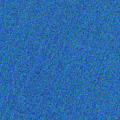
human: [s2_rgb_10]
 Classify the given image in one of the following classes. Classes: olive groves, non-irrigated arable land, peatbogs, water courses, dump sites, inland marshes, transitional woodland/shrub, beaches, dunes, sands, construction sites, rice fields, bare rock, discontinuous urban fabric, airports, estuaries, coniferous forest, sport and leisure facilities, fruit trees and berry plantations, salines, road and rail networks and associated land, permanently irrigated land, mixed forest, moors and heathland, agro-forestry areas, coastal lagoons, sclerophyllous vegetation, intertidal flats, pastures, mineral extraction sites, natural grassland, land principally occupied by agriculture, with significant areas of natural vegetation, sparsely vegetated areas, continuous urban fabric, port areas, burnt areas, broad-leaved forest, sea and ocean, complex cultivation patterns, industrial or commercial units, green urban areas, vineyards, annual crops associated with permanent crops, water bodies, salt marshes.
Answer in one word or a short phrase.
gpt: sea and ocean